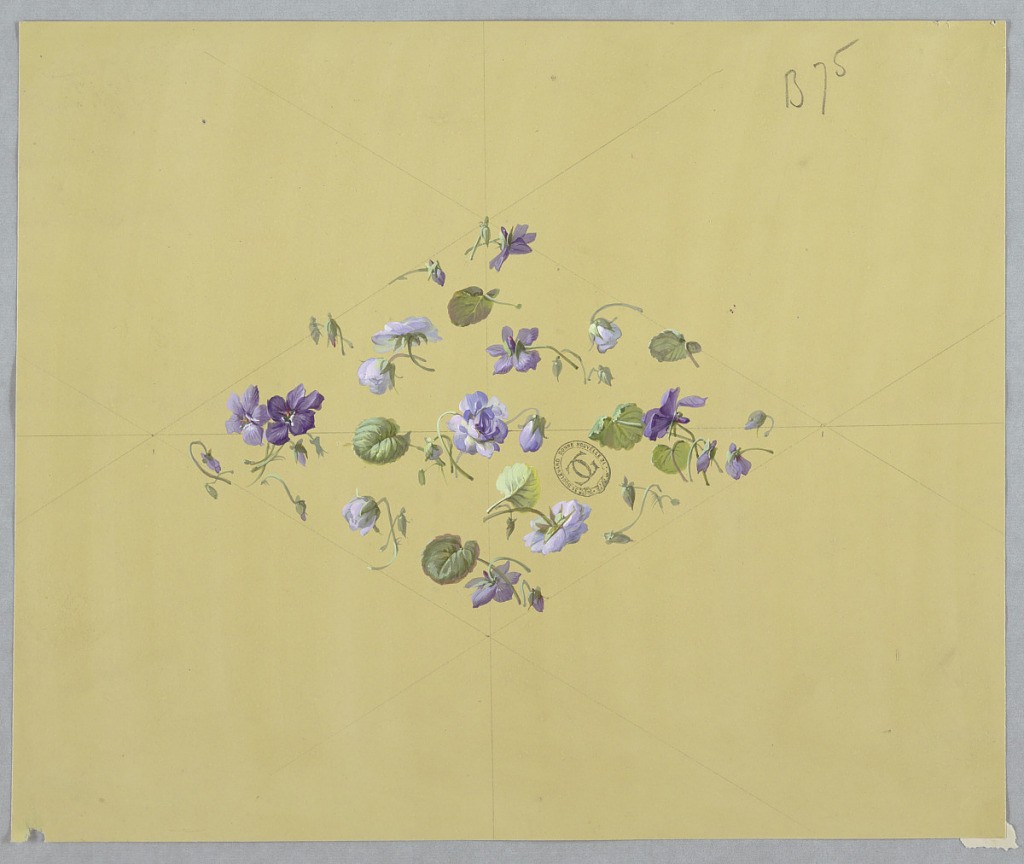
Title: Design for Wallpaper and Textiles: Flowers
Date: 19th century
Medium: Brush and gouache, graphite on cream paper
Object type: Drawing
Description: Horizontally-oriented diamond shape at center of page. Diamond shape filled in with foliage and small purple flowersall facing various directions. Guidelines in graphite are visible on the page with the diamond bisected horizontally and vertically.